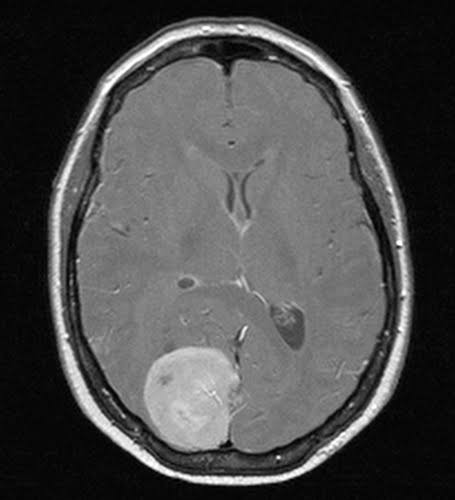
Label: meningioma